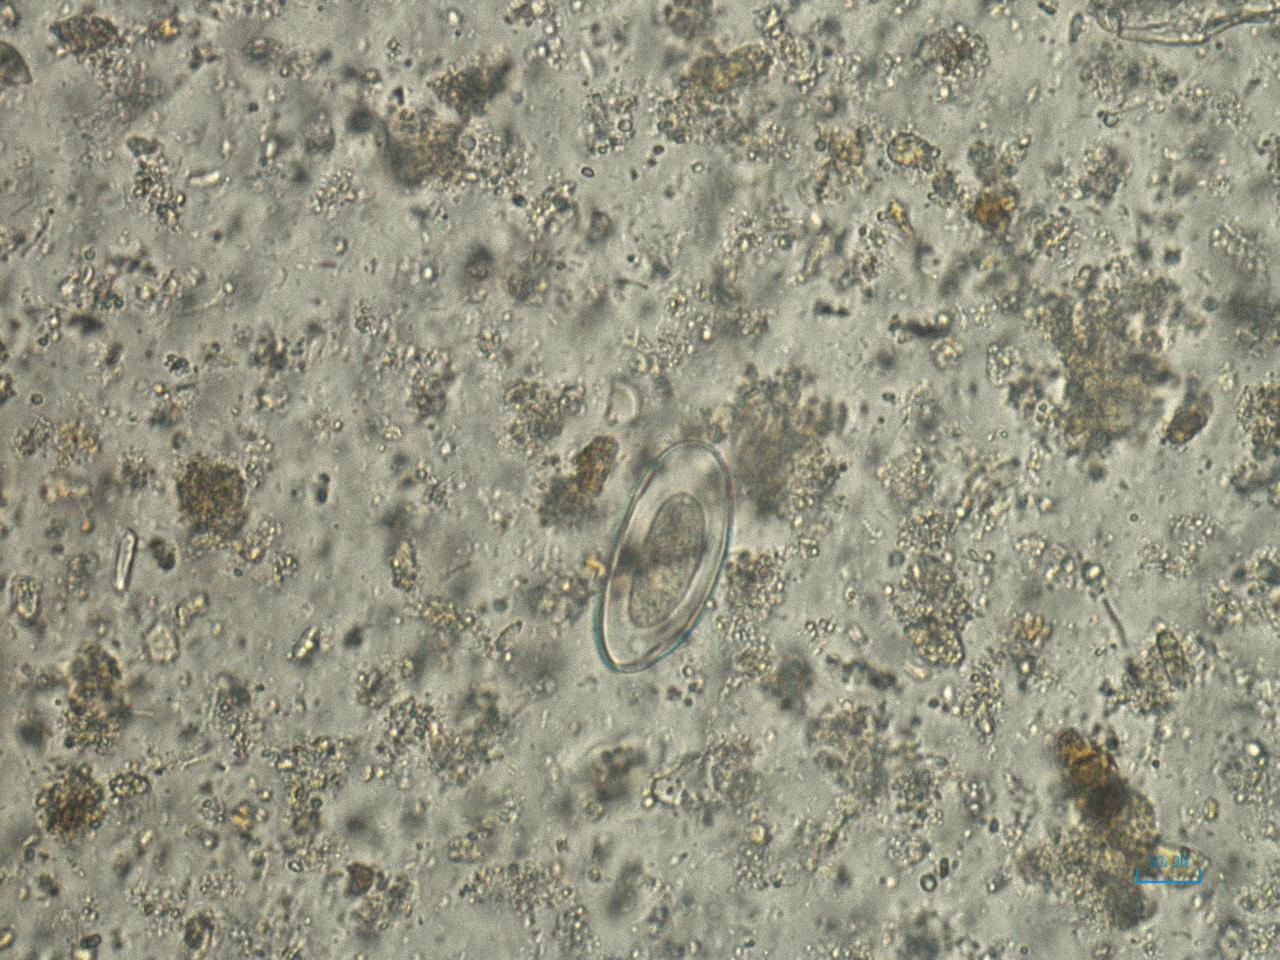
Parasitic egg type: Enterobius vermicularis